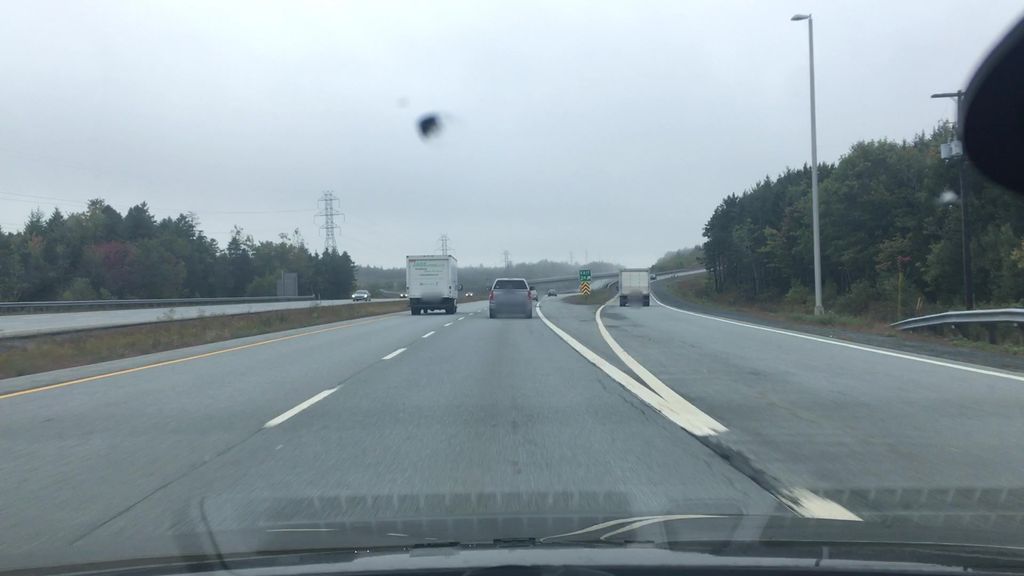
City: halifax